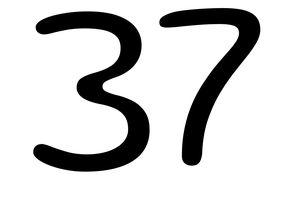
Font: Gluten_Light